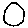
Label: circle